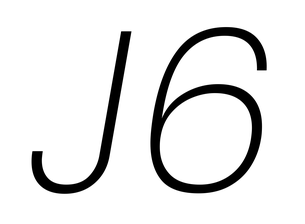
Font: Poppins-ExtraLightItalic